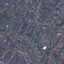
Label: Residential